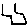
Label: hexagon